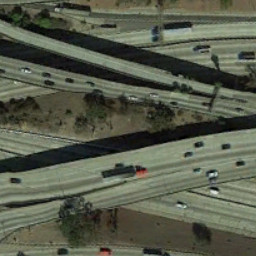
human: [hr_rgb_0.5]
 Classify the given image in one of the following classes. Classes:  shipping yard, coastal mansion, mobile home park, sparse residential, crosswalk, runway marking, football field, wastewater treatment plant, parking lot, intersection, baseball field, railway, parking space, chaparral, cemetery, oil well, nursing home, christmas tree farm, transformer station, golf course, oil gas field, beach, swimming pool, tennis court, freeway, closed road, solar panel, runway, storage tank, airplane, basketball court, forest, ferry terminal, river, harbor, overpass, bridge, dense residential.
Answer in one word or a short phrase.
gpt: overpass